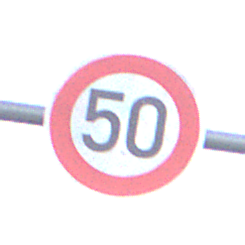
Verkehrszeichen: Geschwindigkeit50
Umgebung: Outdoor, Nature
Tageszeit: SunriseSunset
Wetter: PartlyCloudy
Licht: Natural
Jahreszeit: NotSpecified
Kontrast: LowContrast